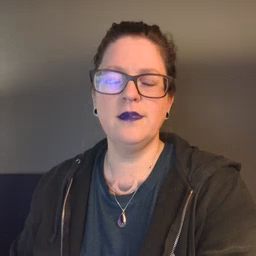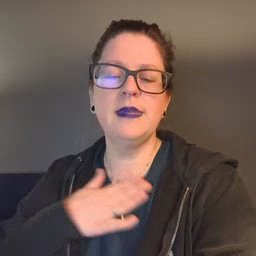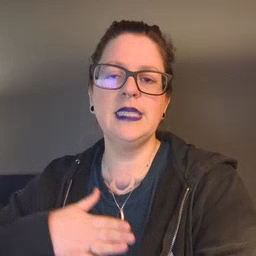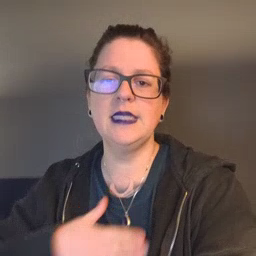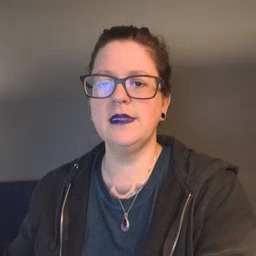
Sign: please